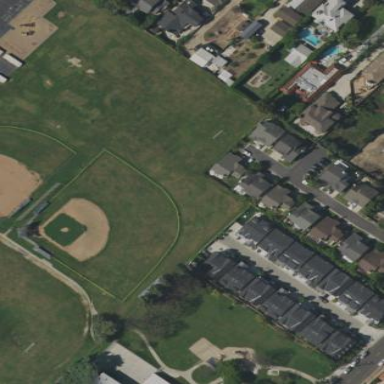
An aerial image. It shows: Baseball pitch for leisure land activities.